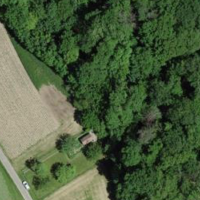
EUNIS habitat code: 41
Species observed at this site:
Fagopyrum esculentum